Question: For some reason my tiled image doesn't tile over the whole background. Though it fills the whole background when I resize the window a little bit.
The background is set in css.
'''
body {
background: url(img/tile.gif) #e6e6e6;
width: 100%;
height: 100%;
}
'''
This is in Chrome and Safari, so webkit. Works fine in Firefox.

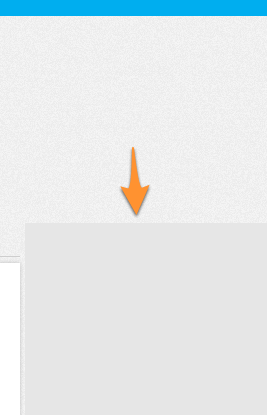
Answer: Try:
'''
body{
background-image: url(img/tile.gif);
background-color: #e6e6e6;
background-repeat: repeat-x;
}
'''